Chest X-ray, PA view. Patient: 56 years old, sex M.
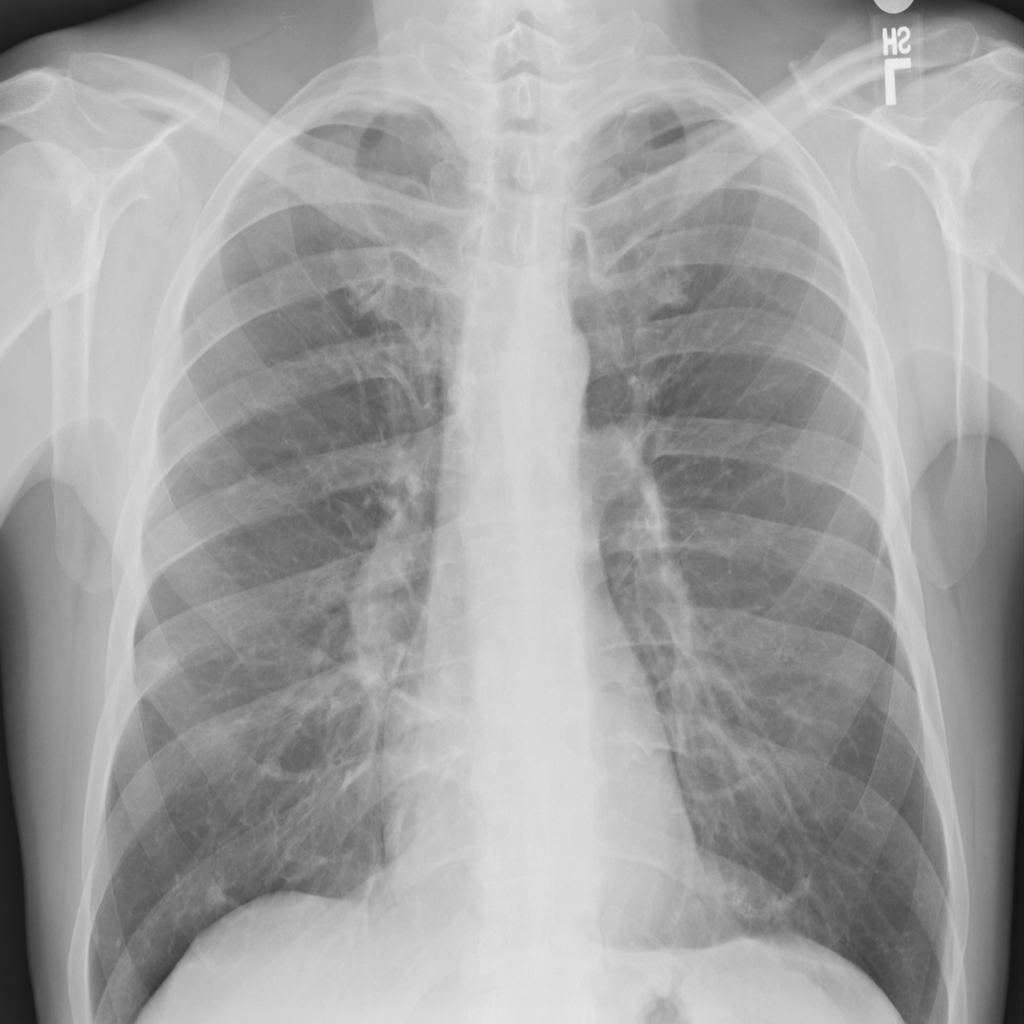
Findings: No Finding